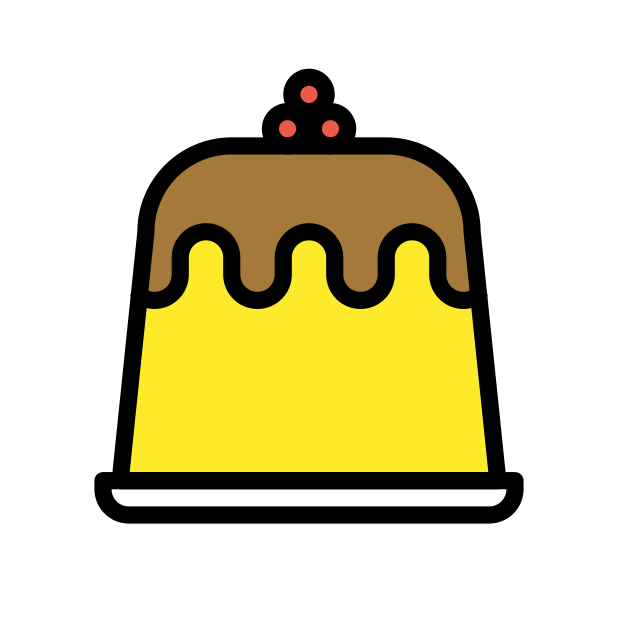
cake